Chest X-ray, PA view. Patient: 29 years old, sex M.
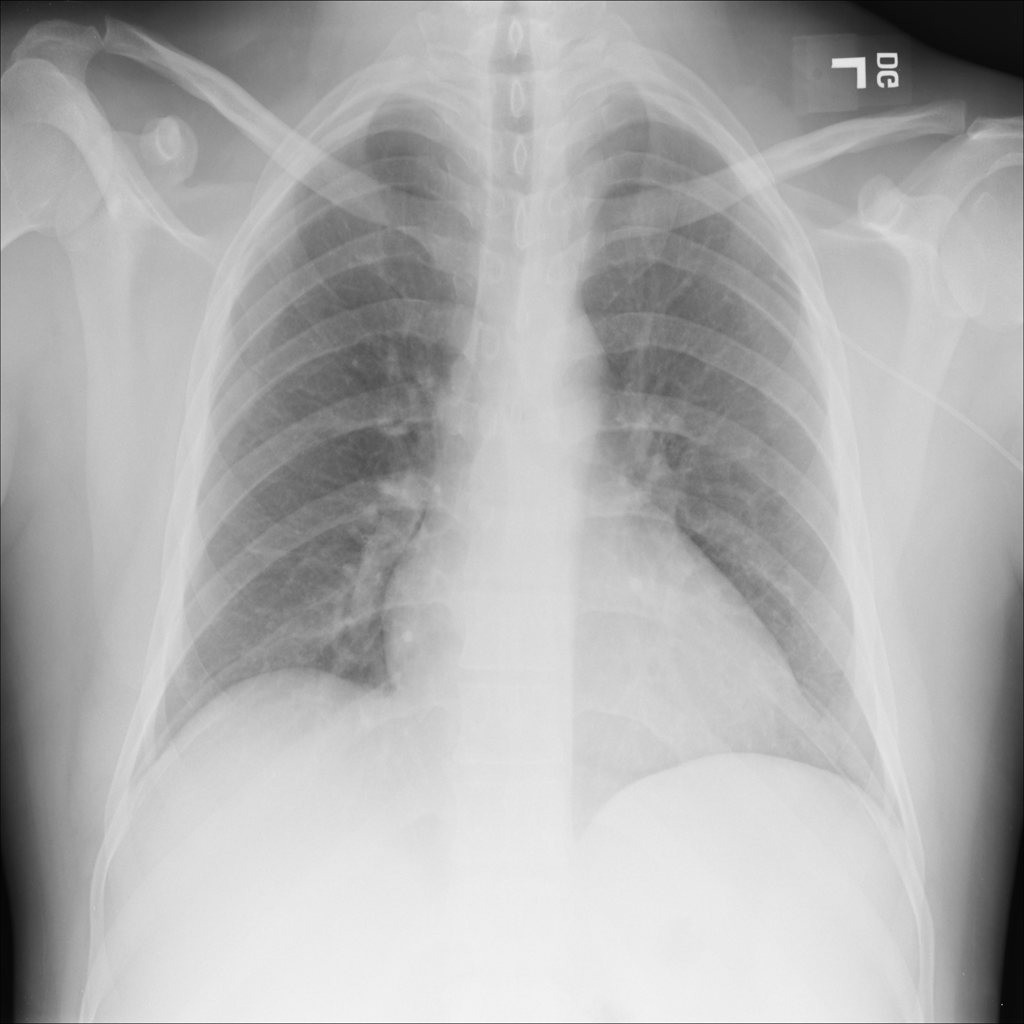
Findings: Infiltration